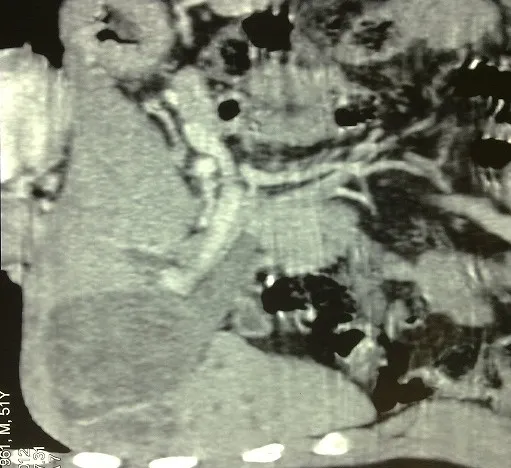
Abdominal CT showing hydatid cyst of 4th & 5th segments of liver communicating wit dilated CBD.
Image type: radiology (ct)